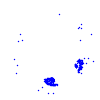
Particle: electron